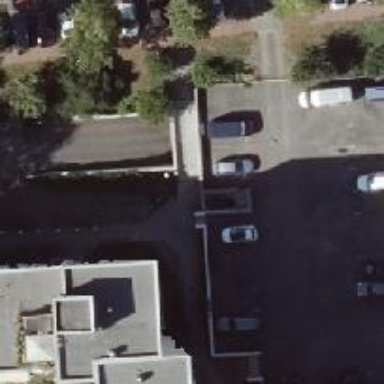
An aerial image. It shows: Parking entrance with concrete surface.